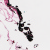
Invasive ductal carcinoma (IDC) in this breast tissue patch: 0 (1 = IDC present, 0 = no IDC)